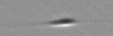
Label: Cylindrotheca_morphotype1